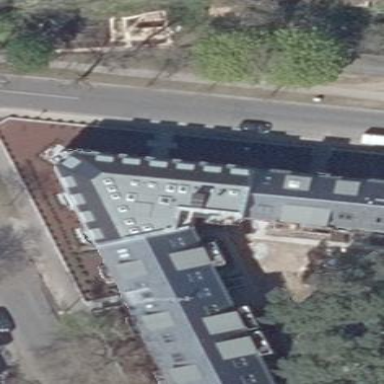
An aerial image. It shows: Building consisting of apartments with double saltbox roof shape.